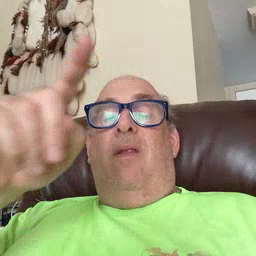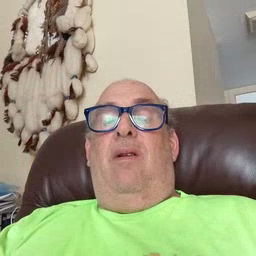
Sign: there